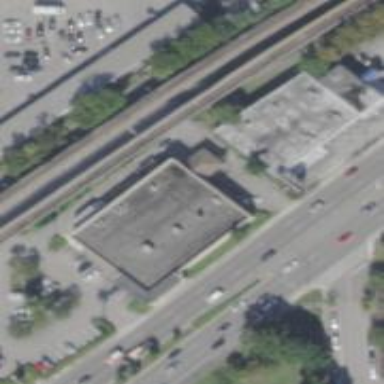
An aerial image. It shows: Building.